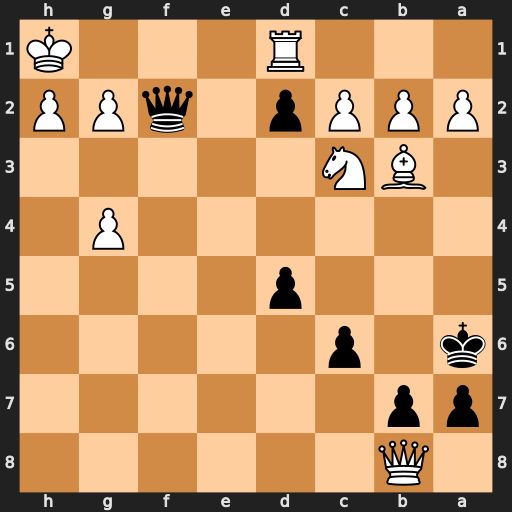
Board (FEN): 1Q6/pp6/k1p5/3p4/6P1/1BN5/PPPp1qPP/3R3K
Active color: b
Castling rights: -
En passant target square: -
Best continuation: Qe1+ Rxe1 dxe1=Q#